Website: home-depot
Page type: store-pickup
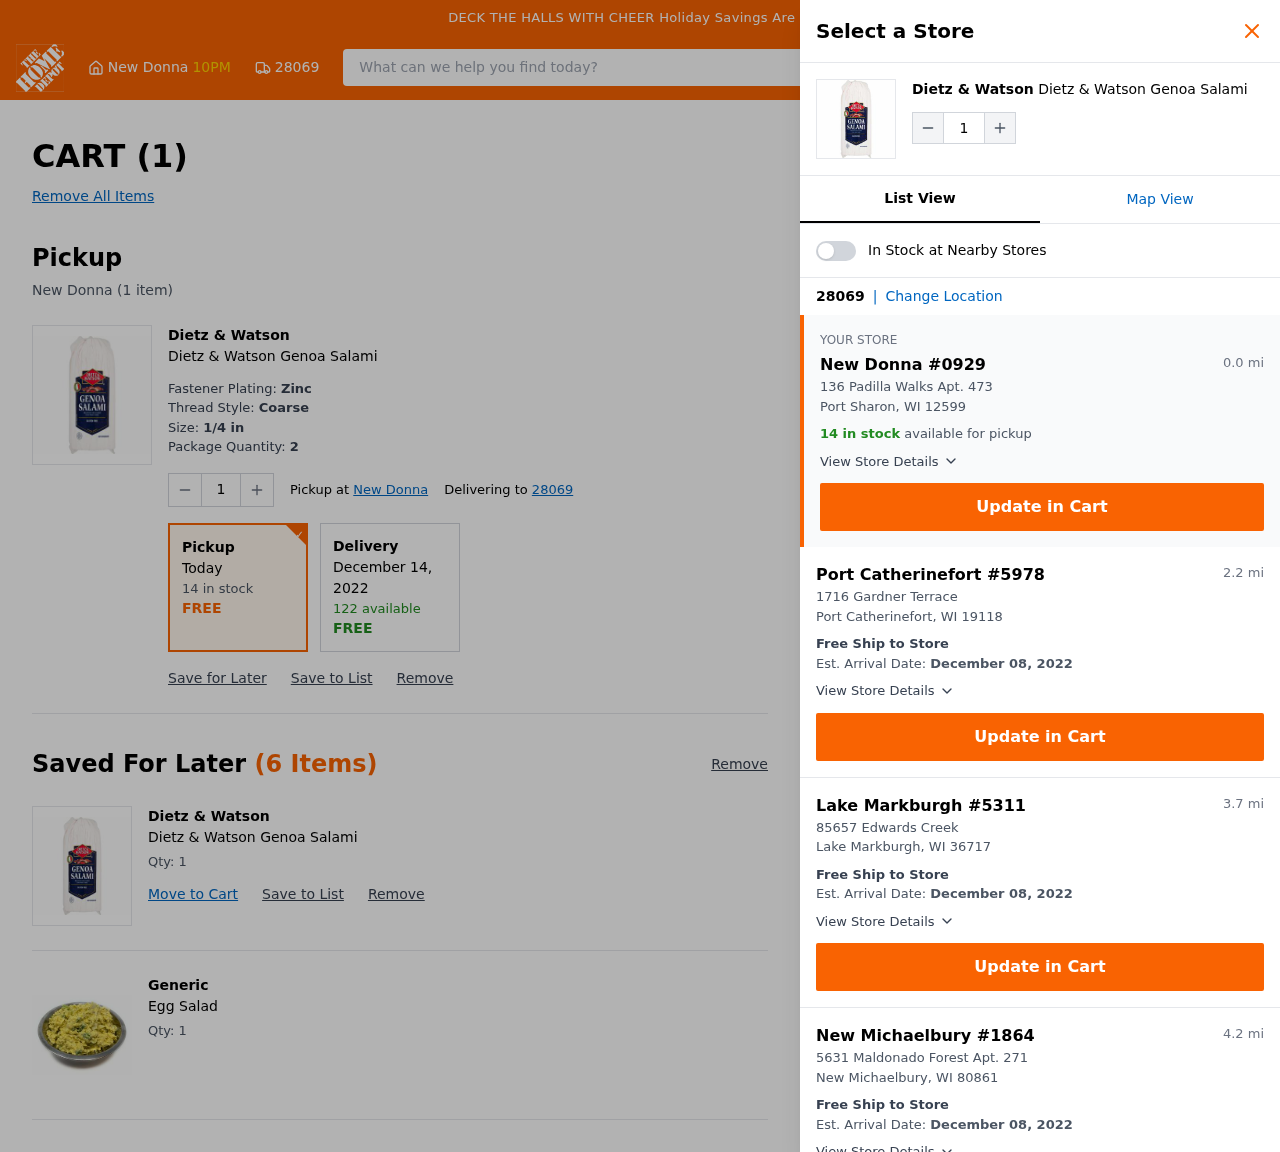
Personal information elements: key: PII_CITY
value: New Donna
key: PII_LOCATION1_CITY_STATE_ZIP
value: Port Sharon, WI 12599
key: PII_LOCATION1_STREET
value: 136 Padilla Walks Apt. 473
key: PII_LOCATION2_CITY
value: Port Catherinefort
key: PII_LOCATION2_CITY_STATE_ZIP
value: Port Catherinefort, WI 19118
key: PII_LOCATION2_STREET
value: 1716 Gardner Terrace
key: PII_LOCATION3_CITY
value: Lake Markburgh
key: PII_LOCATION3_CITY_STATE_ZIP
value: Lake Markburgh, WI 36717
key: PII_LOCATION3_STREET
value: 85657 Edwards Creek
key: PII_LOCATION4_CITY
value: New Michaelbury
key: PII_LOCATION4_CITY_STATE_ZIP
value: New Michaelbury, WI 80861
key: PII_LOCATION4_STREET
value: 5631 Maldonado Forest Apt. 271
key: PII_POSTCODE
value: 28069
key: PII_POSTCODE_FULL
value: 28069
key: PII_POSTCODE_NUMERIC
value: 28069
Product elements: key: PRODUCT1_BRAND
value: Dietz & Watson
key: PRODUCT1_NAME
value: Dietz & Watson Genoa Salami
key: PRODUCT2_BRAND
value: Generic
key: PRODUCT2_NAME
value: Egg Salad
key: PRODUCT1_BRAND2
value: Dietz & Watson
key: PRODUCT1_NAME2
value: Dietz & Watson Genoa Salami
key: PRODUCT1_BRAND3
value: Dietz & Watson
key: PRODUCT1_NAME3
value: Dietz & Watson Genoa Salami
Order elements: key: ORDER_NUM_ITEMS
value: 1
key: ORDER_NUM_ITEMS2
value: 1
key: ORDER_ITEM_QTY
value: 1
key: ORDER_DATE
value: Today
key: ORDER_DELIVERY_DATE
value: December 14, 2022
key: ORDER_SHIPPING_DATE
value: December 08, 2022
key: ORDER_SHIPPING_DATE2
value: December 08, 2022
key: ORDER_SHIPPING_DATE3
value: December 08, 2022
Search elements: key: HEADER_SEARCH
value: What can we help you find today?
Other elements: key: SAVED_ITEM1_QTY
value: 1
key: SAVED_ITEM2_QTY
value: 1